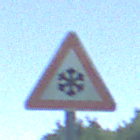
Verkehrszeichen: SchneeOderEisglaette
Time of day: Midday
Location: Outdoor (Nature)
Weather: Clear
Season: Summer
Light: Natural